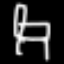
Label: chair